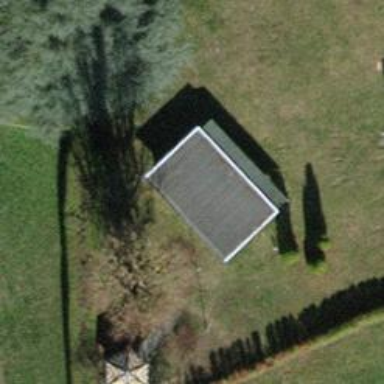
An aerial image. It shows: Pavilion building.